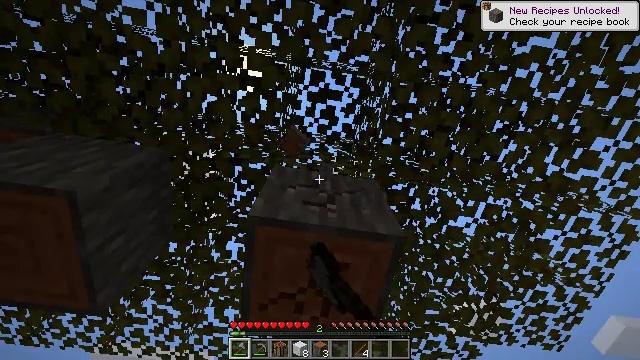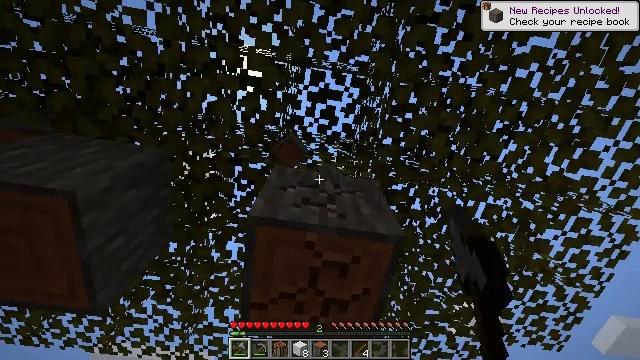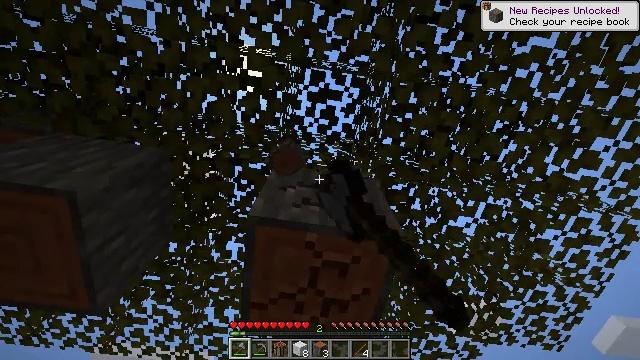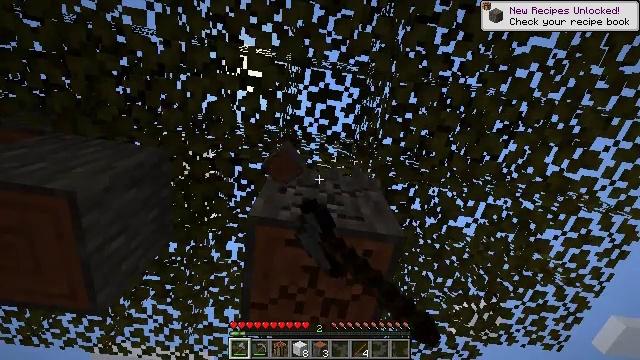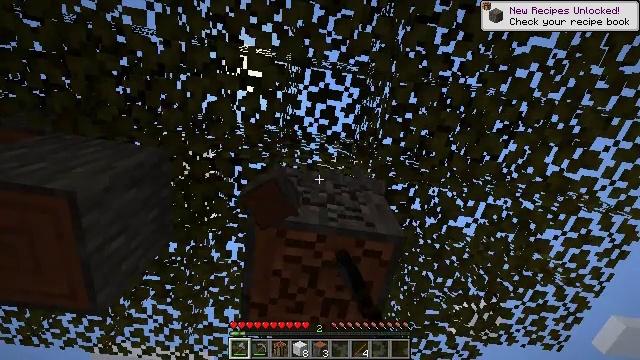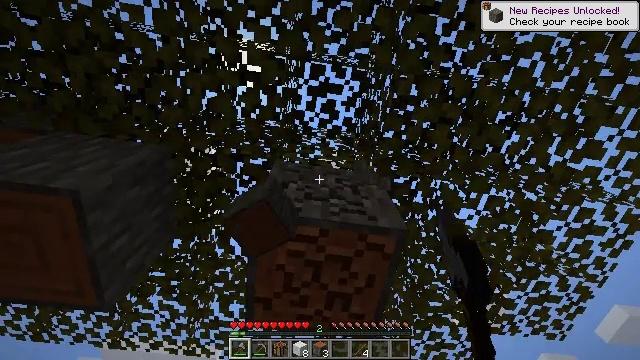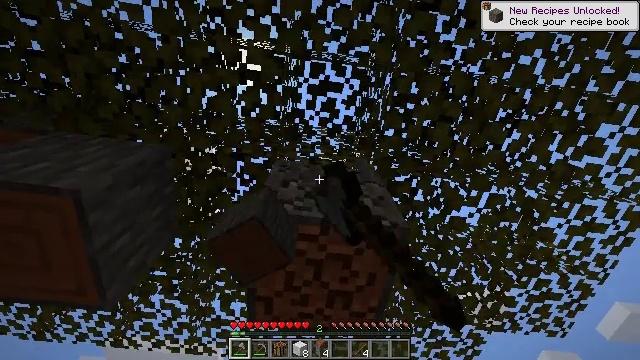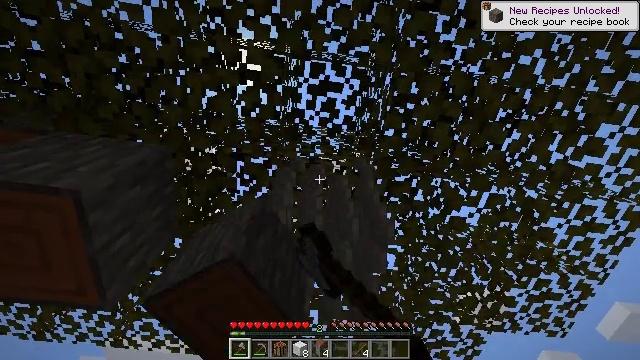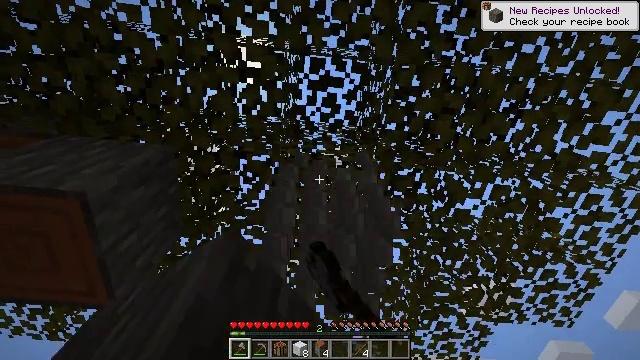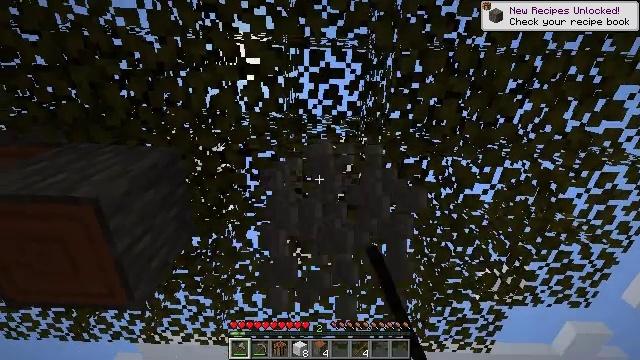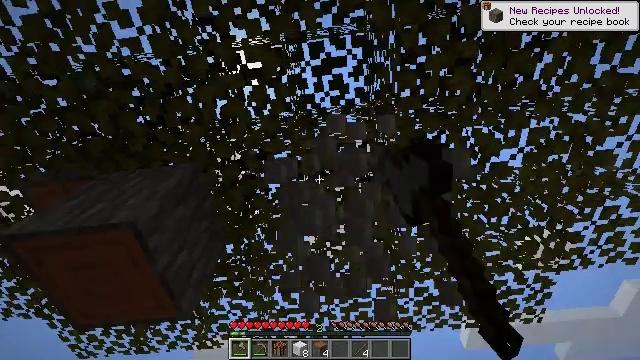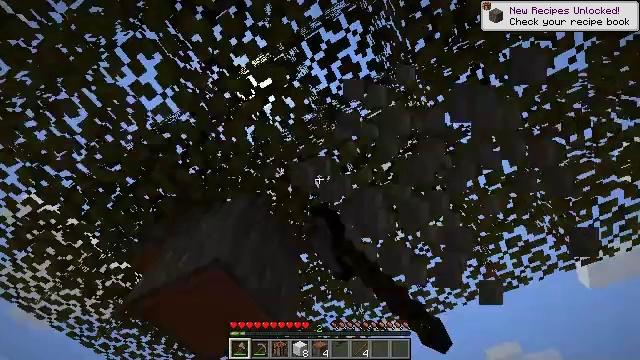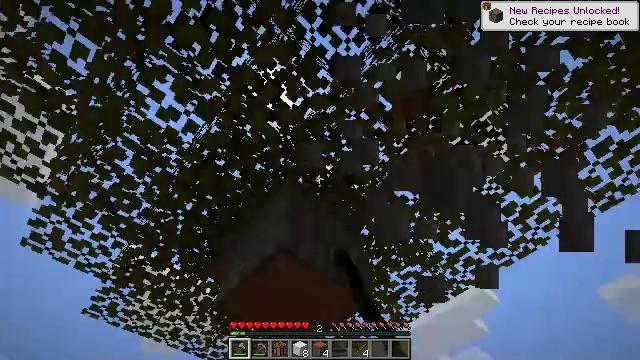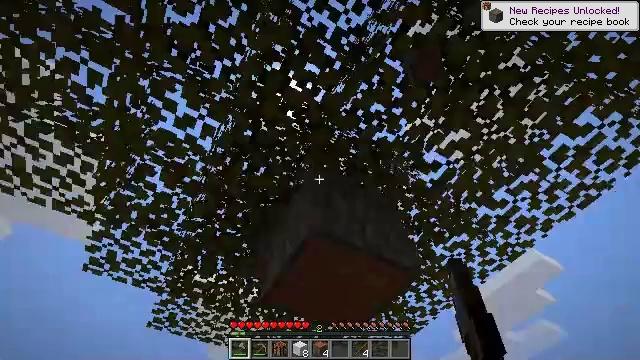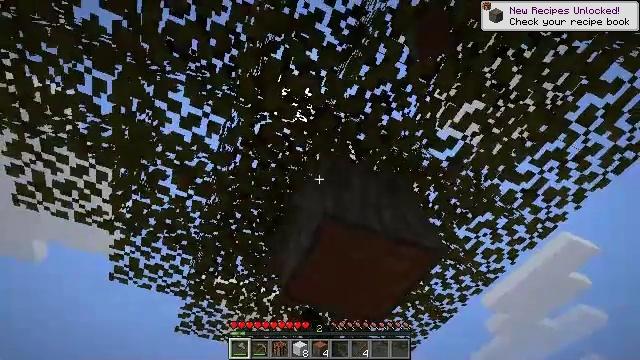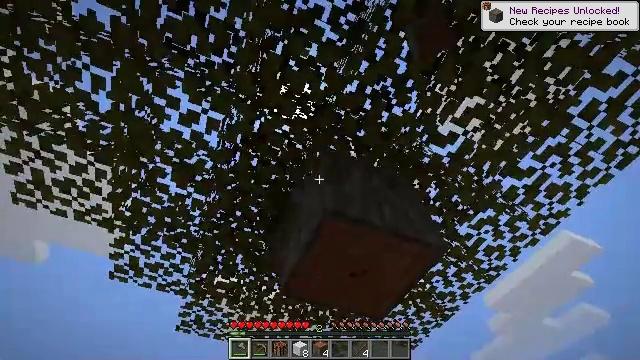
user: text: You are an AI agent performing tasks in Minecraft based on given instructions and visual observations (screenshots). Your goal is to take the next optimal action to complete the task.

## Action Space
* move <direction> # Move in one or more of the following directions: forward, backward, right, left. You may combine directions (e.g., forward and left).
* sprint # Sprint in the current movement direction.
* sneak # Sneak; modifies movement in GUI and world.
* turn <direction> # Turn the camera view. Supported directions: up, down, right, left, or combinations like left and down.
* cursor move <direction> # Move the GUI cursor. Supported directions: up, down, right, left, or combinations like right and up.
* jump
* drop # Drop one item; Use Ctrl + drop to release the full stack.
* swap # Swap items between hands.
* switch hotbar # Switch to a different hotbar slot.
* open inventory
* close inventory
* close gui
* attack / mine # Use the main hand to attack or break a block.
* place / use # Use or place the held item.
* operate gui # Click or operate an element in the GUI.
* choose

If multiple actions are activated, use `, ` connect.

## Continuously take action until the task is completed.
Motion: motion action
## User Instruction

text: Gather the acacia log for building.
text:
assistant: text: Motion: attack / mine
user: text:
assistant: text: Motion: attack / mine
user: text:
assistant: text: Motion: attack / mine
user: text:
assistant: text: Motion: attack / mine
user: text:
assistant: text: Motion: turn left and down, attack / mine
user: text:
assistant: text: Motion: attack / mine
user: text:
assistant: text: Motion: attack / mine
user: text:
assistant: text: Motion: turn left, attack / mine
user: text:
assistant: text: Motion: turn left and down, attack / mine
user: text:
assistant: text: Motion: turn left and down, attack / mine
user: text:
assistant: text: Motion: move forward, turn left and down, attack / mine
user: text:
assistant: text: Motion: move forward, turn left and down, attack / mine
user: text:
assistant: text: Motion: move forward, turn left, attack / mine
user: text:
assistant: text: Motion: turn left, attack / mine
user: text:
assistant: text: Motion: attack / mine
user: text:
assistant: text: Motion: attack / mine
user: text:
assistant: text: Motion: attack / mine
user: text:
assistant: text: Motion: turn down, attack / mine
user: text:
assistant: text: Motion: turn right and down, attack / mine
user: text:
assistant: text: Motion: turn right and down, attack / mine
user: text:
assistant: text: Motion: attack / mine
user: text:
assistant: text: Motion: attack / mine
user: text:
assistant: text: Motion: attack / mine
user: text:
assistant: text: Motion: attack / mine
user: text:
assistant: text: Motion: attack / mine
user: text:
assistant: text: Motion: attack / mine
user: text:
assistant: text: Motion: attack / mine
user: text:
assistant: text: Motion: attack / mine
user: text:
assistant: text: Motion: move forward, attack / mine
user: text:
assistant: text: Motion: move forward, attack / mine